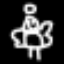
Label: angel